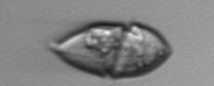
Label: Gyrodinium